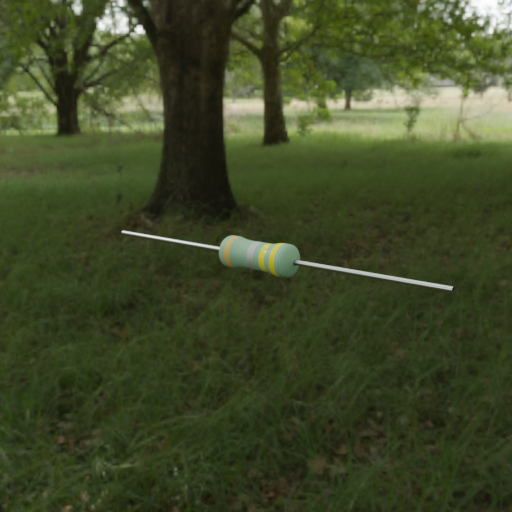
Resistor colour bands (in order): gold, silver, yellow, yellow